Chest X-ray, AP view. Patient: 57 years old, sex M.
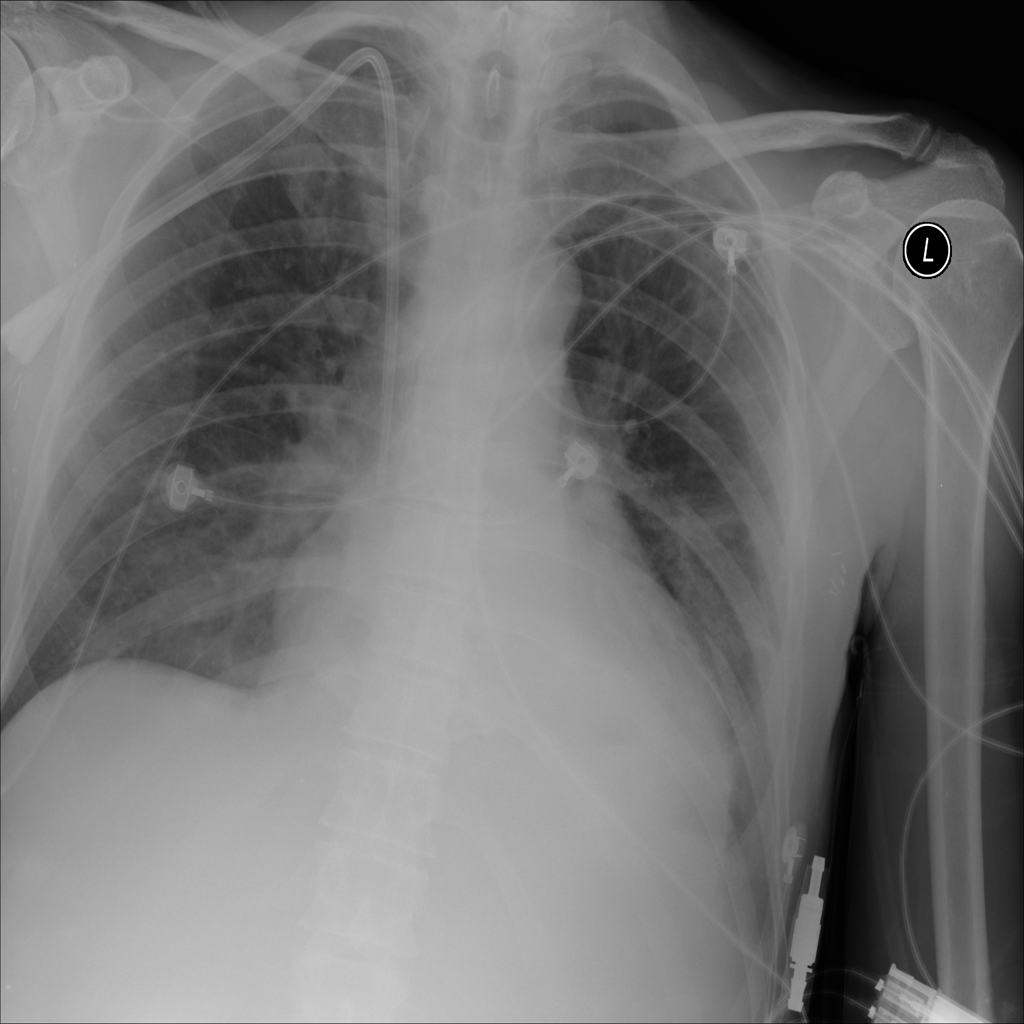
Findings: Atelectasis, Edema, Effusion, Infiltration